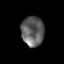
Tissue: prostate
Cell type: T cells
Senescence score: 0.2718
Nuclear area (px): 671
Mean DAPI intensity: 95.41